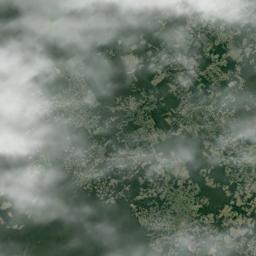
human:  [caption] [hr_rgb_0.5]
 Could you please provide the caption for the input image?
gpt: The white cloud is above green land .

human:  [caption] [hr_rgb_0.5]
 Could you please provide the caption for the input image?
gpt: A large cloud of white clouds floated over the farmland .

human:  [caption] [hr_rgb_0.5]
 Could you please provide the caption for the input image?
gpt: The stratus clouds are located above the land covered by some vegetation .

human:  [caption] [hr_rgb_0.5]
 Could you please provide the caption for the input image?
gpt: Large fluffy white clouds cover the green earth .

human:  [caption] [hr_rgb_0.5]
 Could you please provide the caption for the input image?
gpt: There are thin white clouds over a wetland .